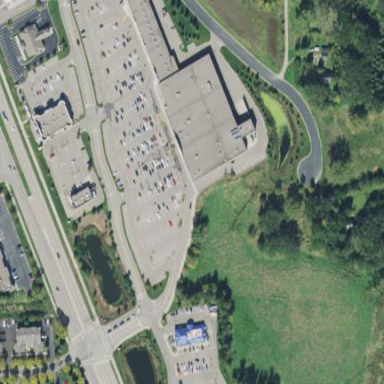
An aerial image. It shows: Retail area.